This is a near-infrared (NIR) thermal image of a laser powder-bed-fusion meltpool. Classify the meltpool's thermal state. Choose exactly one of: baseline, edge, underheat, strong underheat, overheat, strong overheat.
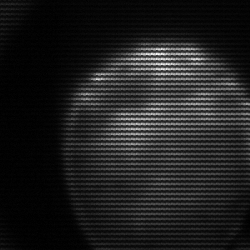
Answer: edge